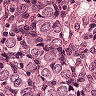
Metastatic tissue present: yes